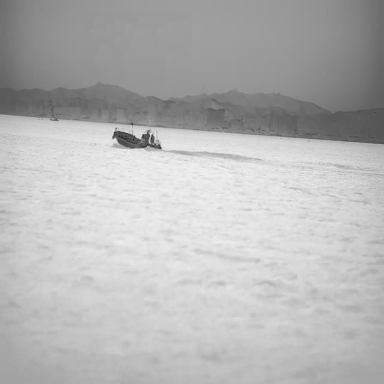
There are two bulk_carriers in the infrared image.